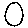
Label: circle